Chest X-ray:
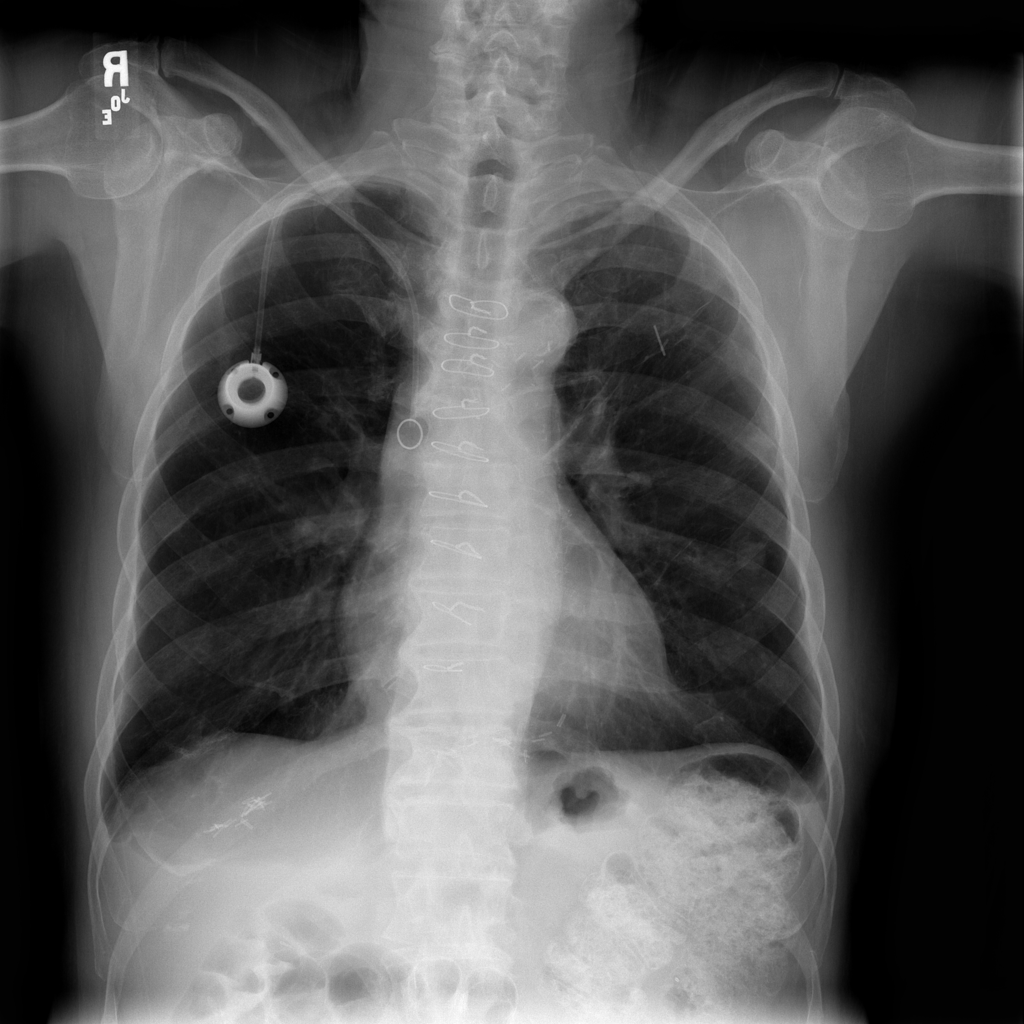
Findings: Nodule, Pleural Thickening, Fibrosis
No abnormal finding: no